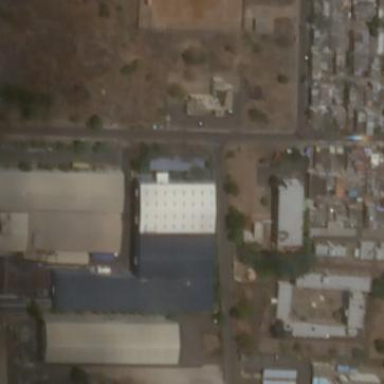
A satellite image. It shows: Industrial building.